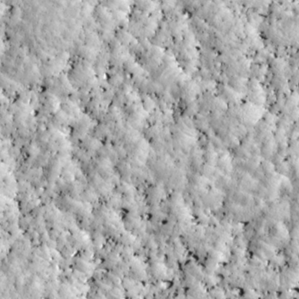
Label: non_frost